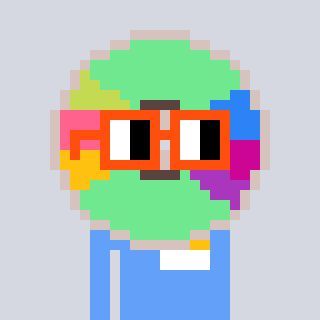
a pixel art character with square orange glasses, a cd-shaped head and a blue-colored body on a cool background